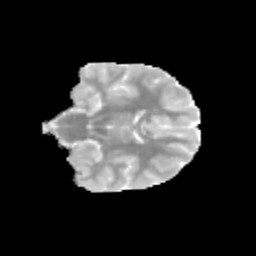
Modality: MD
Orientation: coronal
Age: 13
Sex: male
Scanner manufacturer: siemens
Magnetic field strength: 3 T
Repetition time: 3.8 s
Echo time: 0.07 s